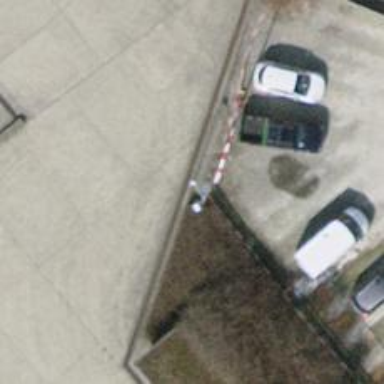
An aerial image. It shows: Mast structure.